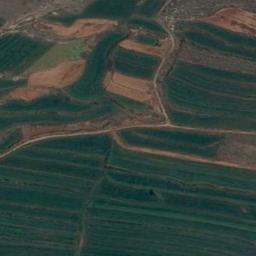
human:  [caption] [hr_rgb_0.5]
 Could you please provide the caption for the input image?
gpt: There are several roads on the terrace .

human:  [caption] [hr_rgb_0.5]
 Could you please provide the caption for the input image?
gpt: A large layer of brown and green mixed terraces with several winding narrow paths .

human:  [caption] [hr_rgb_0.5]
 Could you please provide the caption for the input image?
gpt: The terraces on the mountain are green, and the land at the bottom of the mountain is yellow .

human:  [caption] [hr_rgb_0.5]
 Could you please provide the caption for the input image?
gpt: There are bare and green terrace .

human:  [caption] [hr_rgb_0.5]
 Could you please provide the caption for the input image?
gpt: There are many green terraces arranged neatly .